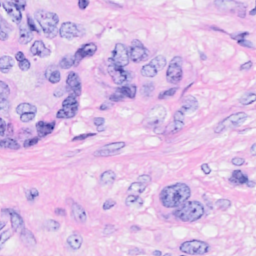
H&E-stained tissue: Breast